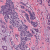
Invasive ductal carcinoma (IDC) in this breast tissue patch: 1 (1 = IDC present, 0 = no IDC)